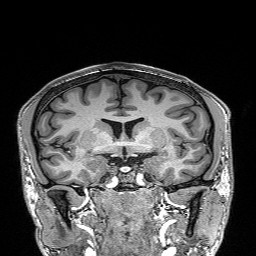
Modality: T1w
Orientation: sagittal